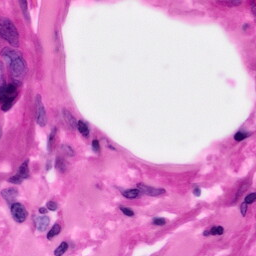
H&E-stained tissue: Pancreatic